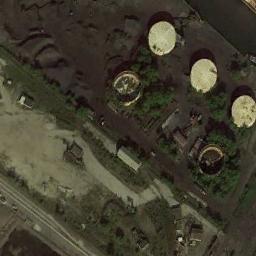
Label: storage_tank